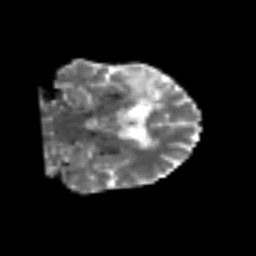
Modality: MD
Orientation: coronal
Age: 76
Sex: female
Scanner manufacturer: siemens
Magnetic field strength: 3 T
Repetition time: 6.1 s
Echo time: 0.101 s